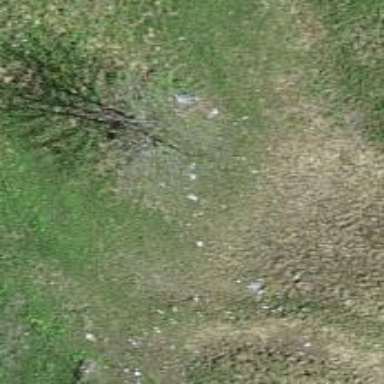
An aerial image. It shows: Evergreen needle-leaved tree.